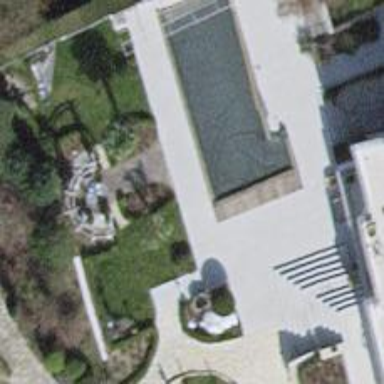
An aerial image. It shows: Swimming pool located in leisure land.